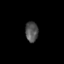
Tissue: skin
Cell type: Epithelial cells
Senescence score: 0.2231
Nuclear area (px): 254
Mean DAPI intensity: 80.772